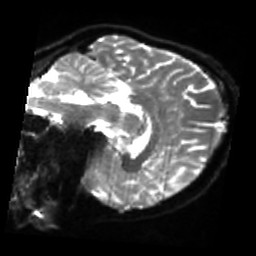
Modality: sbref
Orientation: sagittal
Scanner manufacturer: siemens
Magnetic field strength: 3 T
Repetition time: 4 s
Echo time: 0.0594 s